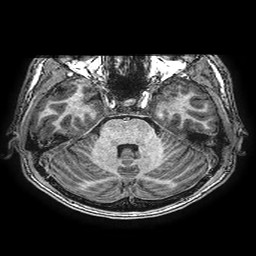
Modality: T1w
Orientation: coronal
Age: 17
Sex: male
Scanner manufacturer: ge
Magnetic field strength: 3 T
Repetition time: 0.00766 s
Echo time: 0.003476 s